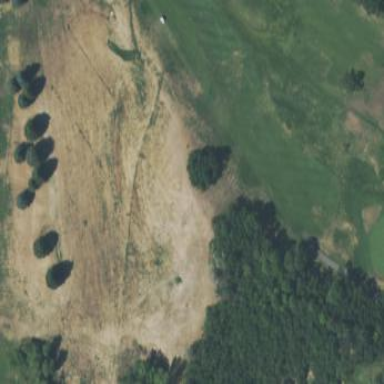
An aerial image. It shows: Grassy area used as driving range for golf.